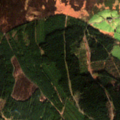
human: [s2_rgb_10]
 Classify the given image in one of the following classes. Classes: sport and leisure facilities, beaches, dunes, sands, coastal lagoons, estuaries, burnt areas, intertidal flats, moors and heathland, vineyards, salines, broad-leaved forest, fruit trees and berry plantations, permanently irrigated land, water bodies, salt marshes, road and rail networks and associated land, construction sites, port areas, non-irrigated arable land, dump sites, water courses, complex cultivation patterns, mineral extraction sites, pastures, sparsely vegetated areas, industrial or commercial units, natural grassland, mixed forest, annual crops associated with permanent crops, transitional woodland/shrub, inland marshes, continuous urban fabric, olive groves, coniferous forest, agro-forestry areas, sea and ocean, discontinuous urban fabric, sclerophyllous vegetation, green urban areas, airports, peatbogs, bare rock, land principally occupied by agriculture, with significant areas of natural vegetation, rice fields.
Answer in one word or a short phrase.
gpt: pastures, moors and heathland, transitional woodland/shrub